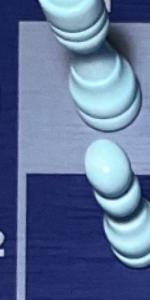
Label: Pawn_White